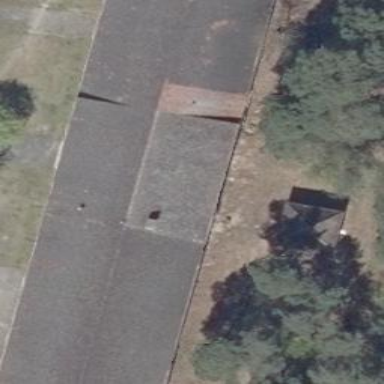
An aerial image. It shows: Building with hipped roof shape.